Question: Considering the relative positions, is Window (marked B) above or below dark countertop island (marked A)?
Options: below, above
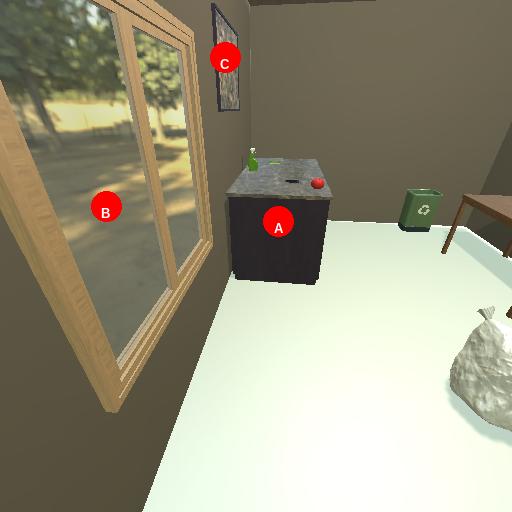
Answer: below